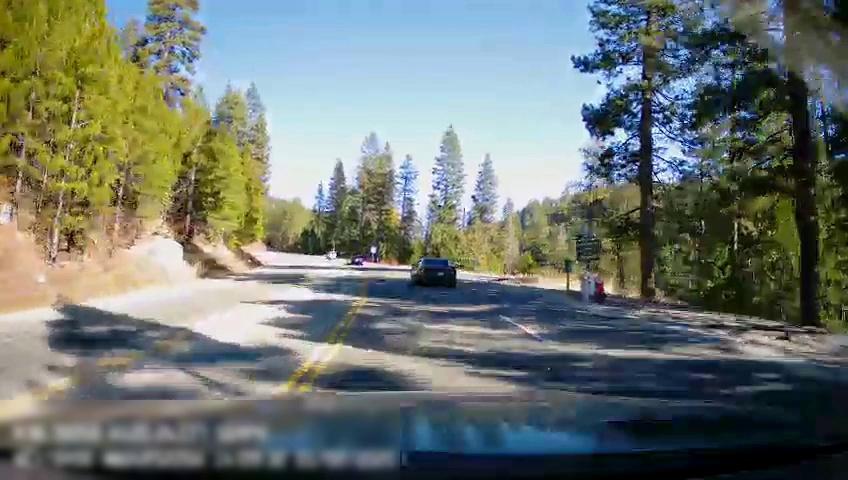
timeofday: Day
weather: Sunny
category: Drivable Space
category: Vehicles | Car
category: Vehicles | Car
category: Vehicles | Car
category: Lanes | Current Lane
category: Lanes | Opposite Lane
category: Lanes | Current Lane